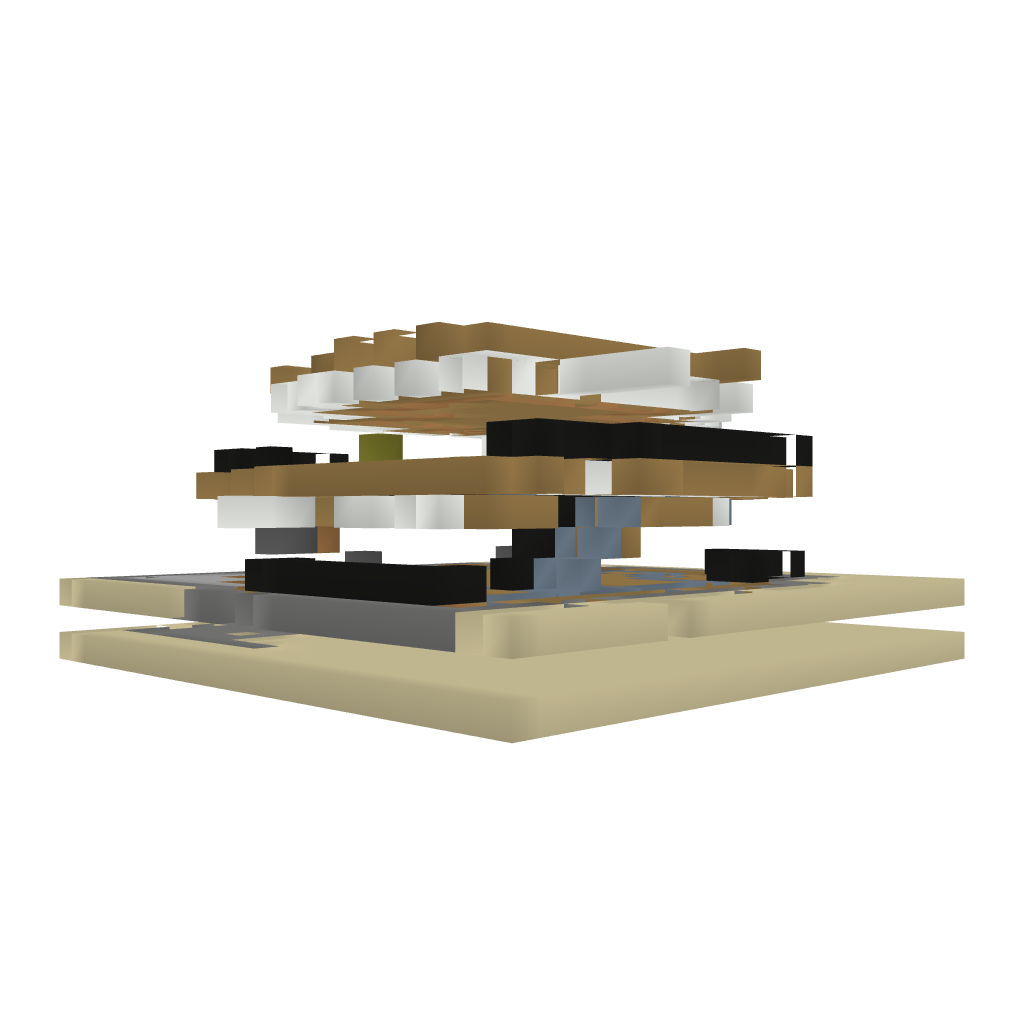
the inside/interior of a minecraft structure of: Modern House [1.4]